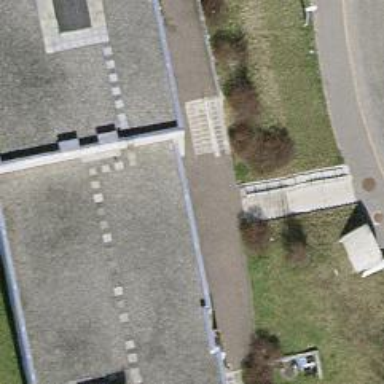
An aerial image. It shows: Road with steps.